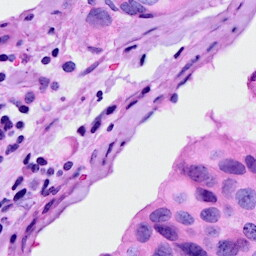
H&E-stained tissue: Breast